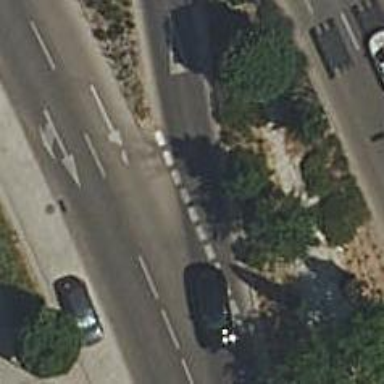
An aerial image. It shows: Road with "give way" sign.